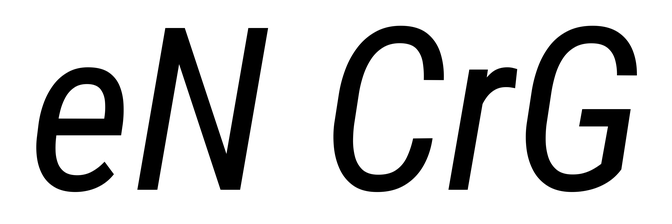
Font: Roboto-Italic_Condensed_Italic